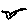
Label: bird